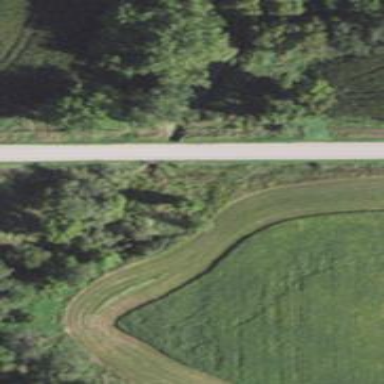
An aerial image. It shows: Culvert tunnel.